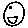
Label: smiley face